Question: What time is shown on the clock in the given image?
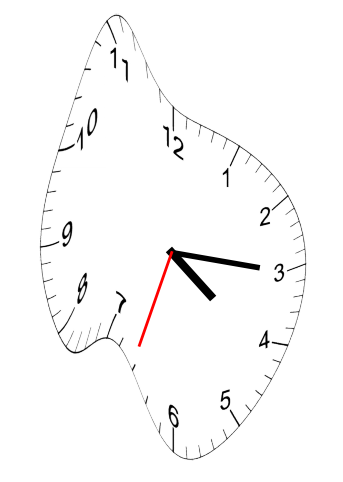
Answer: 04:15:33